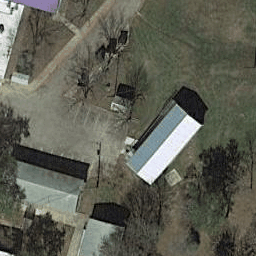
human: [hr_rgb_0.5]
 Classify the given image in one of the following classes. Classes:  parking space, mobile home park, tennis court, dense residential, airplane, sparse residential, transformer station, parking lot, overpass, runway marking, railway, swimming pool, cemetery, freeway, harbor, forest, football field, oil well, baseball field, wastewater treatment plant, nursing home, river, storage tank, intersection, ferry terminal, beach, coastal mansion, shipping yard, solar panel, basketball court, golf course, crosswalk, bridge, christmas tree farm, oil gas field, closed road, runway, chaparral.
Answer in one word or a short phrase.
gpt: sparse residential